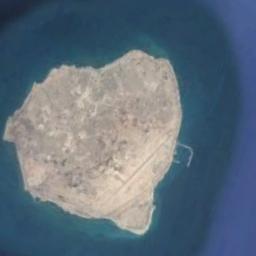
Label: island